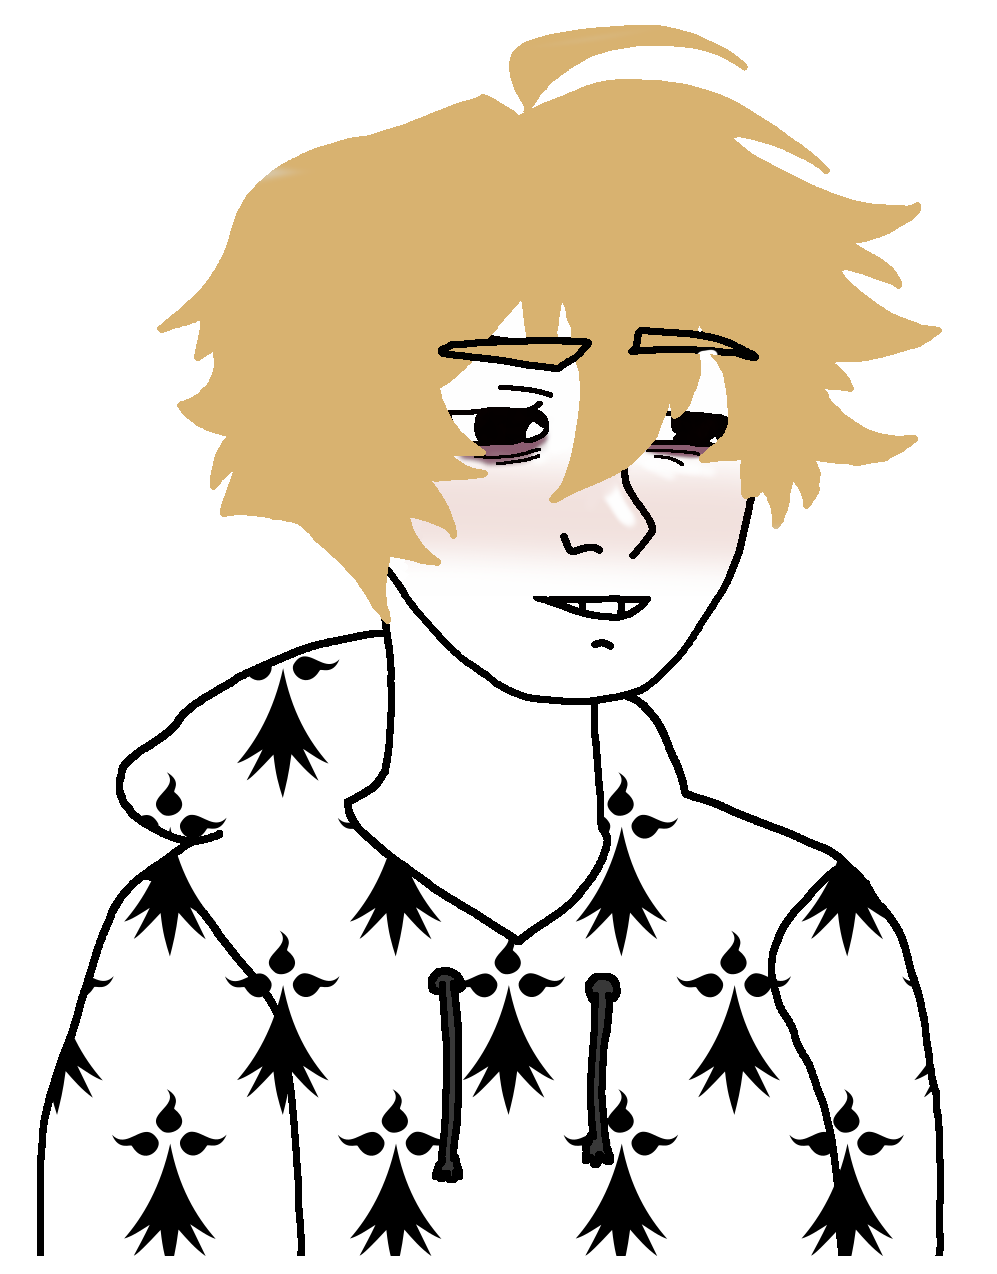
Label: 5_Twinkjak